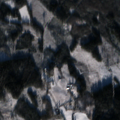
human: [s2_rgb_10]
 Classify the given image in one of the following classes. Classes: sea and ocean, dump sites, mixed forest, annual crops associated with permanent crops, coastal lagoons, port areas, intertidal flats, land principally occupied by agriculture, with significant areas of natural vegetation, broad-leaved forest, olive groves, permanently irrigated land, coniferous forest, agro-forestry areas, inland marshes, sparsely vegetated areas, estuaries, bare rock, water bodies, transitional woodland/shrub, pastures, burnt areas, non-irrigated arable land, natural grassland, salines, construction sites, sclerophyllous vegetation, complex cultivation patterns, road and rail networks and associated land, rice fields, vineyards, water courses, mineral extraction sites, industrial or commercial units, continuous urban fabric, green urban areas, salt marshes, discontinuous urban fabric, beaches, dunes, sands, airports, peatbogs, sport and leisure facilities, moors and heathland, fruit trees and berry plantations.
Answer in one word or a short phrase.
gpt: non-irrigated arable land, coniferous forest, mixed forest, transitional woodland/shrub